Question: So I'm not sure if this is possible, but I am trying to adapt the physics body to go with my image. Many people have told me that the hitbox for the character in my game on the iOS App Store (StreakDash - go download it!) does not work well, since it makes the game a lot harder (the hitbox hits an obstacle even though the character doesn't appear to even be touching it). This is due to the fact that the hitboxes are rectangular, whereas my character has a strange shape. Are there any ways to go around this? I thought of some ways that didn't completely work (e.g. trying to change the actual frame/canvas shape from rectangular to something else, trying to change the hitbox shape/size, trying to alter the image, etc.). It would be great if I could have advice on whether or not I should even change the hitbox in the first place (is it the type of rage-inducing game that makes people want to keep playing or stop?). But finding a way to solve the problem would be best!
Here is a picture of my character with its hitbox:

Here is just some basic code of with the SKSpriteNode and physics body:
'''
sprite = [SKSpriteNode spriteNodeWithImageNamed:@"stick"];
sprite.size = CGSizeMake(self.frame.size.width/6.31, self.frame.size.height/3.2);
sprite.physicsBody =[SKPhysicsBody bodyWithRectangleOfSize:CGSizeMake (sprite.size.width, sprite.size.height)];
sprite.position = CGPointMake(self.frame.size.width/5.7, self.frame.size.height/2.9);
sprite.physicsBody.categoryBitMask = personCategory;
sprite.physicsBody.contactTestBitMask = lineCategory;
sprite.physicsBody.dynamic = NO;
sprite.physicsBody.collisionBitMask = 0;
sprite.physicsBody.usesPreciseCollisionDetection = YES;
'''
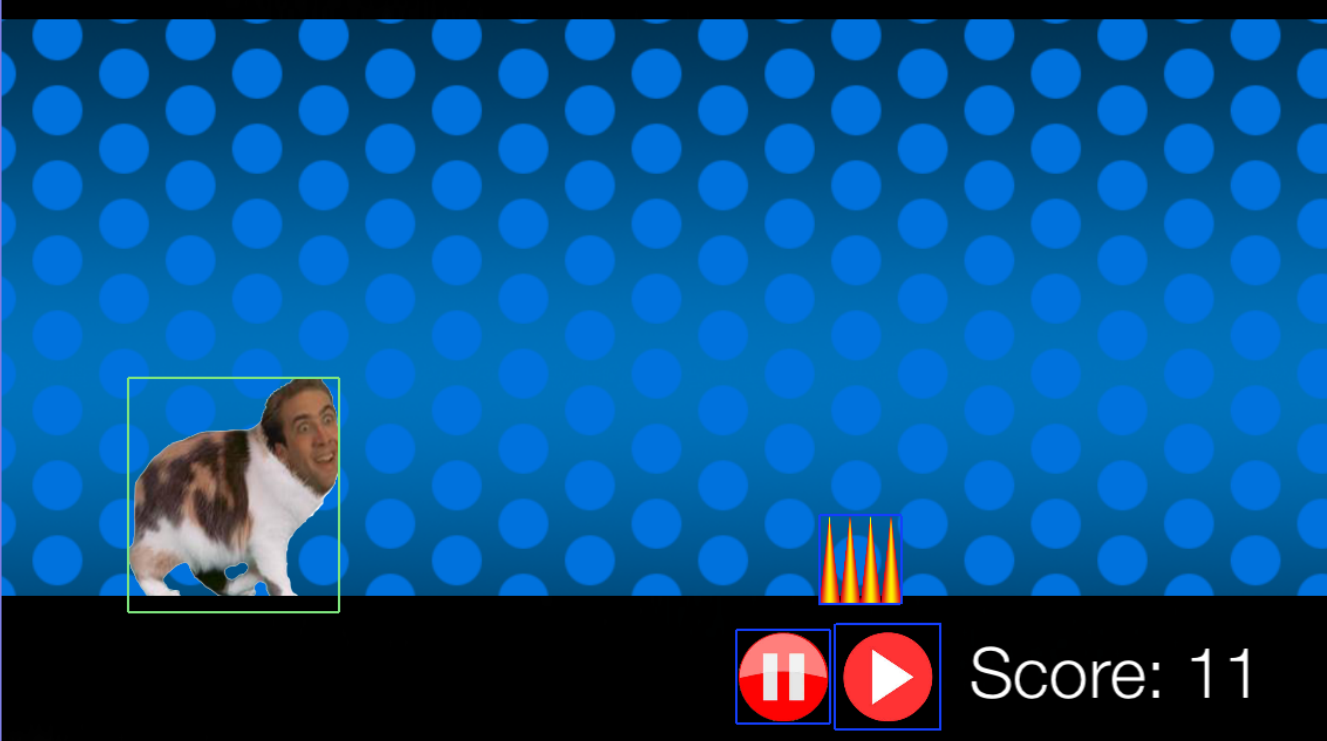
Answer: I suggest to represent the physic body with a polygon shape. You have two ways to improve 'bodyWithRectangleOfSize':
1. The Lazy way is to use bodyWithTexture:size: which will create a physics body from the contents of a texture. But as Apple suggested, the more complex your physic body is , the more work to be properly simulated. You may want to make a tradeoff between precision and performance.
2. The more proper way is to represent the bounding of your sprite with a convex polygon shape. See bodyWithPolygonFromPath:. There are some tools online to generate the path code in user interface. Here is the one: SKPhysicsBody Path Generator (be careful with the offset and anchor point). If you know the way to generate CGMutablePathRef code yourself, it will be easier to fit your situation.